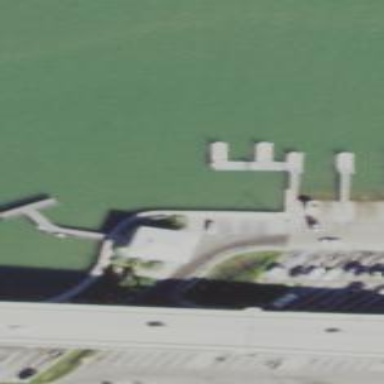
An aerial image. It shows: Dock located along the waterway.